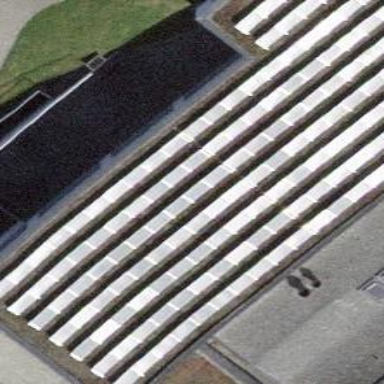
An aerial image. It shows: Solar power generator.